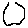
Label: hexagon